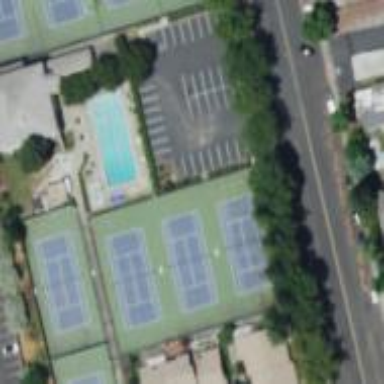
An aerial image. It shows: Tennis court on pitch.